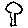
Label: tree